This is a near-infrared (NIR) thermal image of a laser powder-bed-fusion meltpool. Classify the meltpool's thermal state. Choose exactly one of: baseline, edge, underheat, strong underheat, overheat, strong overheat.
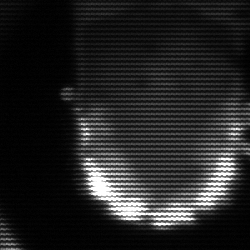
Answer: baseline